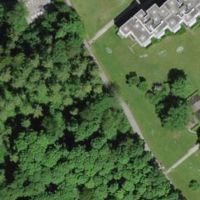
EUNIS habitat code: 55
Species observed at this site:
Prunus padus